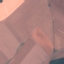
Land use / land cover class: AnnualCrop